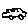
Label: car